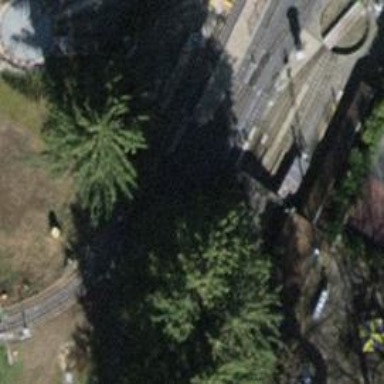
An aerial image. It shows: Miniature railway.